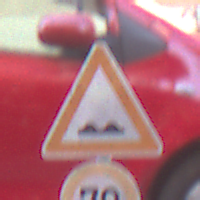
Verkehrszeichen: UnebeneFahrbahn
Zusatzzeichen unten: Geschwindigkeit70
Umgebung: Outdoor, Urban
Tageszeit: MorningAfternoon
Wetter: Clear
Licht: Natural
Jahreszeit: NotSpecified
Kontrast: LowContrast